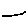
Label: line